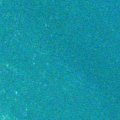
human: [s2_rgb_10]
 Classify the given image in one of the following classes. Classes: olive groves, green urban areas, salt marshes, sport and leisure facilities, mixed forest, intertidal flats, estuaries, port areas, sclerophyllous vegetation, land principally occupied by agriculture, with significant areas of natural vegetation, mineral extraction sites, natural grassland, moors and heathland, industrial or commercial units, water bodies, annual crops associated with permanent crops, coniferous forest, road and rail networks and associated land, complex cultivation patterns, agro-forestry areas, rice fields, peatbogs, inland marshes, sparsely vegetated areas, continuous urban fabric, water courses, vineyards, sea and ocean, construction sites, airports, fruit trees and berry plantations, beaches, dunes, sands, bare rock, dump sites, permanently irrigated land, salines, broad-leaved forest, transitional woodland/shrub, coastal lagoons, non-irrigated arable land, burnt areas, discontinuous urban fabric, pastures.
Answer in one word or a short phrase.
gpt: sea and ocean